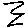
Label: zigzag